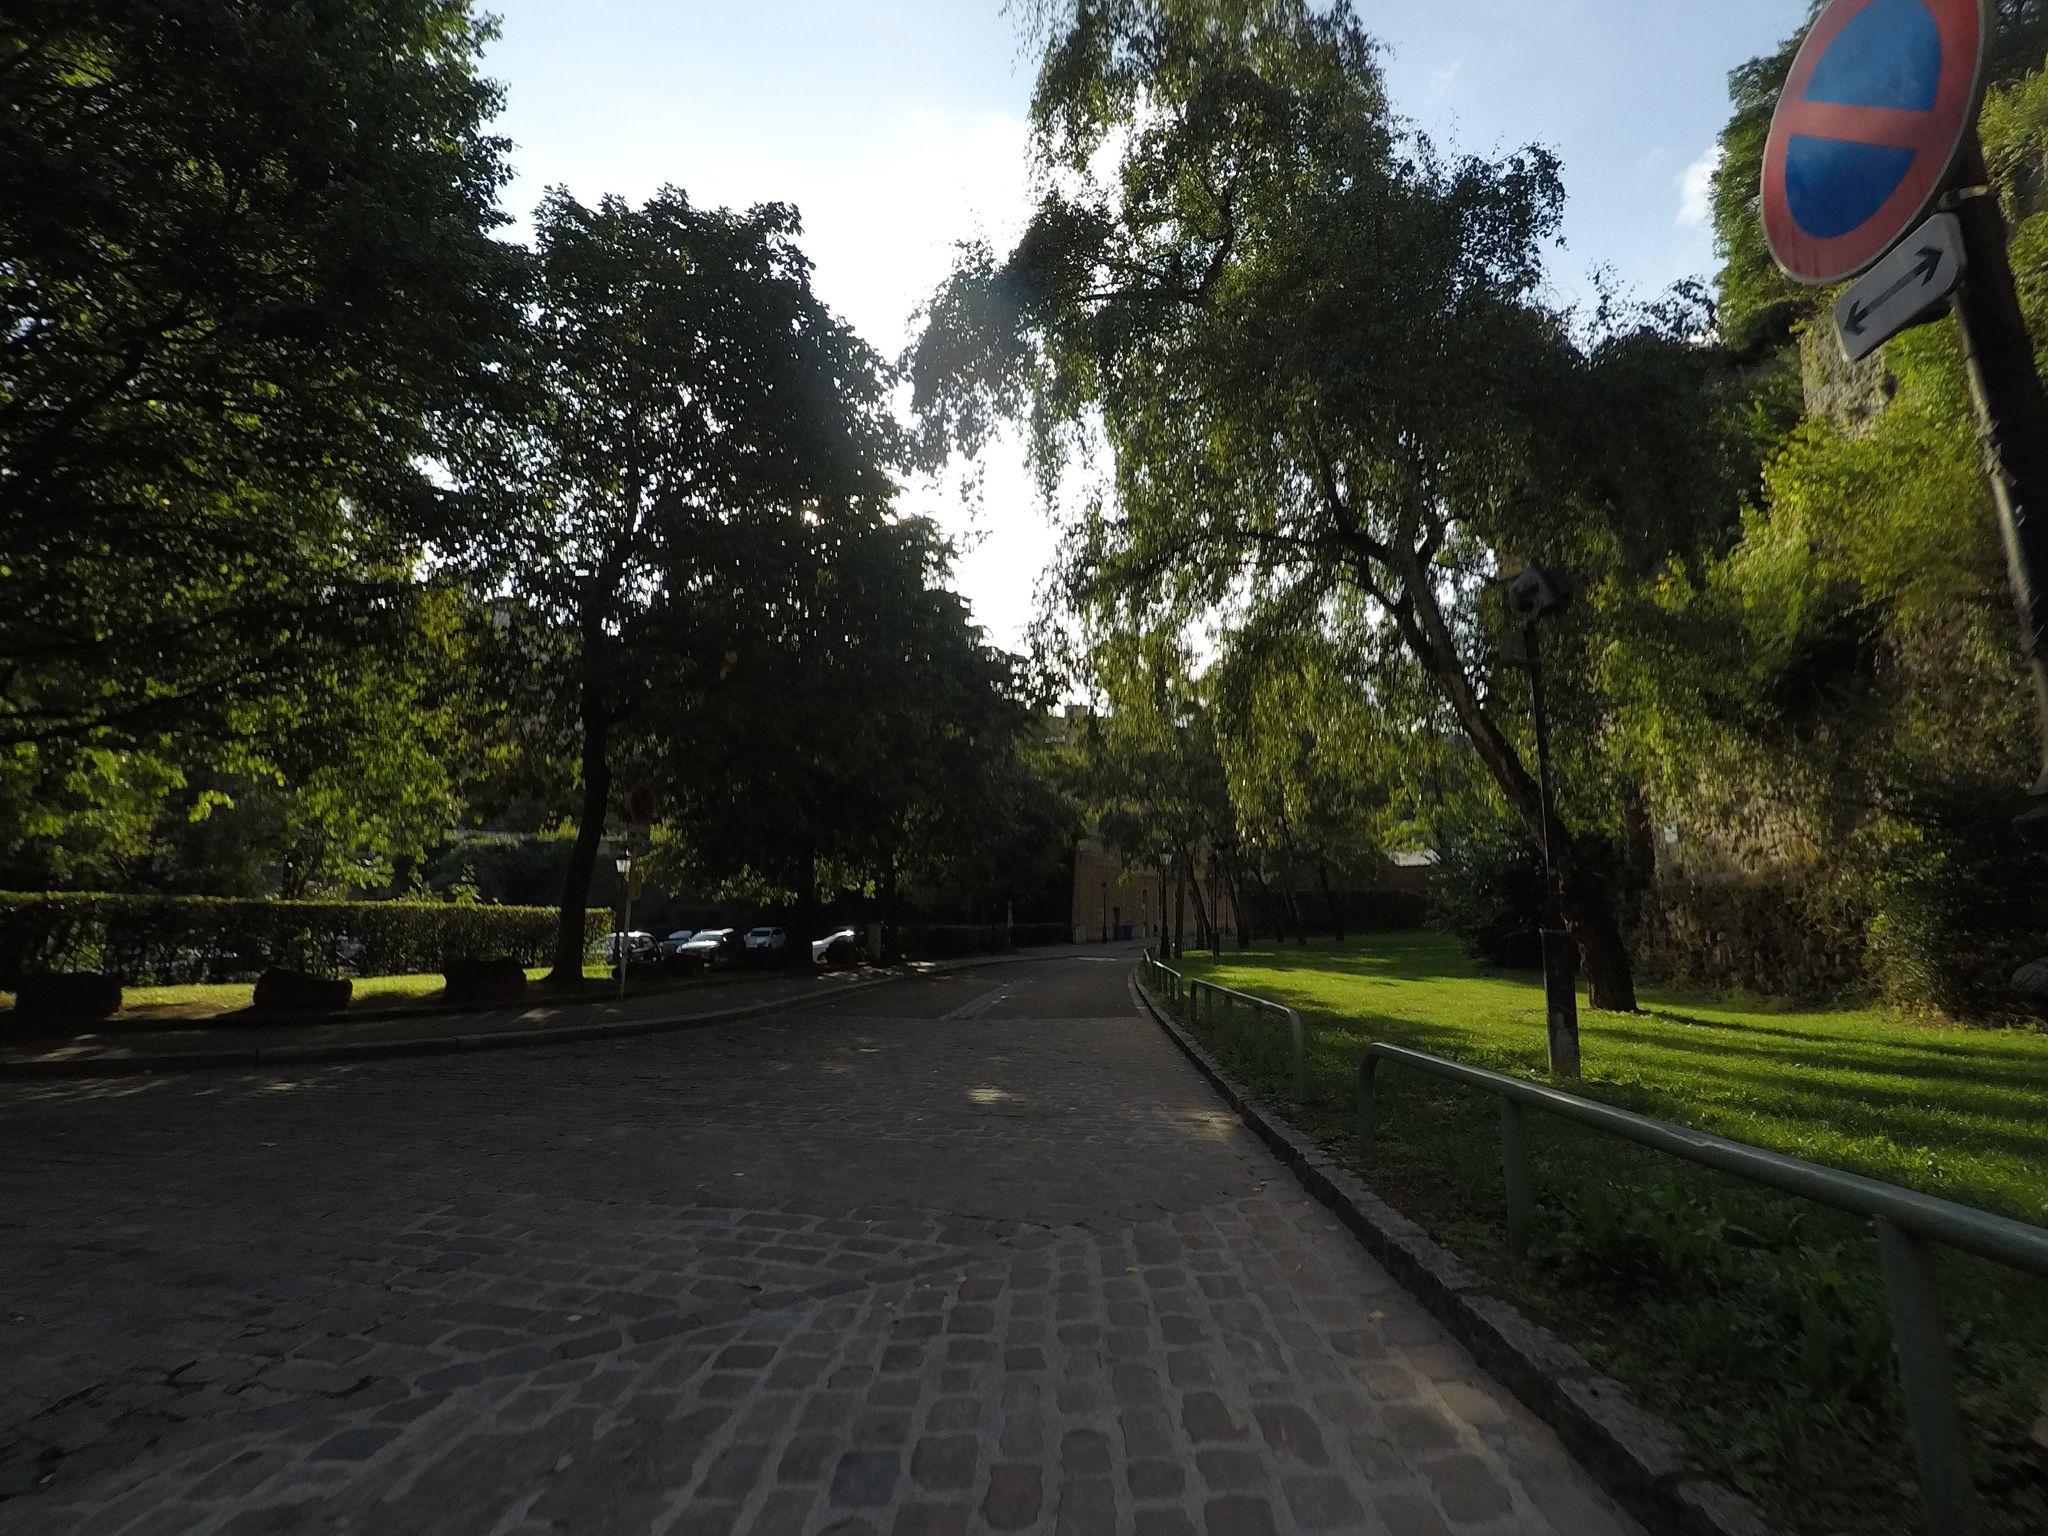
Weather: clear
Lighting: day
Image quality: good
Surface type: walking surface
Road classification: path, living_street
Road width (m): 2
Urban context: urban centre
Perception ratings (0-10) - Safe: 6.19, Lively: 7.14, Beautiful: 9.46, Boring: 2.94, Depressing: 3.81, Wealthy: 6.07